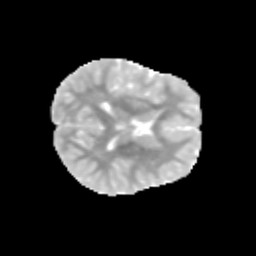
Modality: MD
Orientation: axial
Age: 9
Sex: female
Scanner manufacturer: siemens
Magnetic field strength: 3 T
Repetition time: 3.8 s
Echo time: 0.07 s